Question: I have UICollectionView which can scroll horizontally.
It its cell I would like to add constraint to main view get from ViewController.
Because this is cell of UICollectionView and not his subview, xcode report error that hierarchy is wrong. How to do something like that?
EDIT :
The purpose or effect that I want it is something like that :
I have UICollectionView scrolling horizontal. Cells of this collection view are screen pages. on that screens are labels.
When user scroll through pages in collection view I would like that label will scroll to the left/right edge of the screen that stay there and disappear with another page. Something like group table view section header but horizontally.

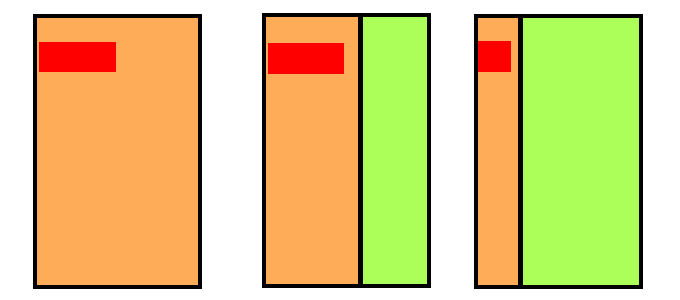
Answer: Thanks all for your answers, but nothing works for me.
What I did is to create 2 constraints:
'''
cell.left equal label.left : priority 499
cell.right greateOrEqual label.right
'''
I save left constraint an on the scroll move I did:
'''
- (void) scrollOffsetChange: (CGPoint) offset
{
int x = abs(((int)offset.x%(int)self.frame.size.width));
self.topLableLeftConstraint.constant = x;
self.topLabels.alpha = 1 - (x/self.frame.size.width)*(x/self.frame.size.width);
[self layoutIfNeeded];
}
'''
and I even ended disappear effect.